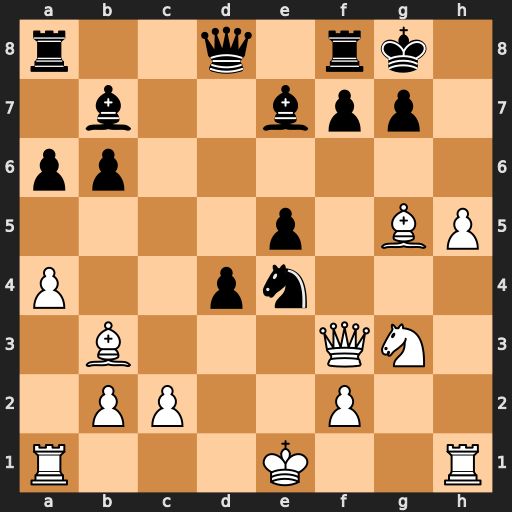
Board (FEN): r2q1rk1/1b2bpp1/pp6/4p1BP/P2pn3/1B3QN1/1PP2P2/R3K2R
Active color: w
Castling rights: KQ
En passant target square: -
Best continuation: Bxe7 Qxe7 Nxe4